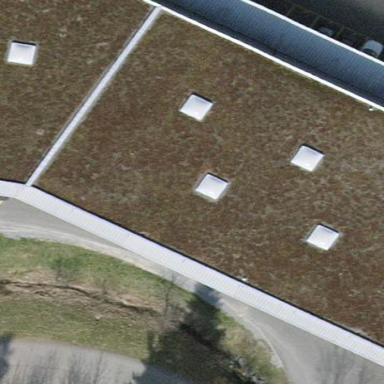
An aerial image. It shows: View of roof of building.